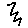
Label: zigzag